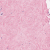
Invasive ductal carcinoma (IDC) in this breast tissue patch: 0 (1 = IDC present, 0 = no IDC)